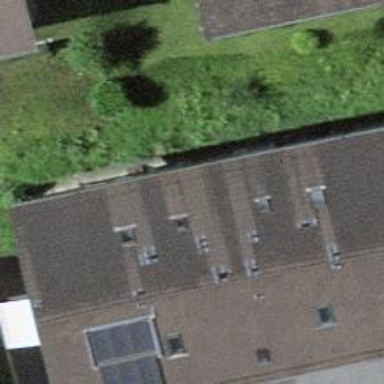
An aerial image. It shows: Residential building.